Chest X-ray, PA view. Patient: 75 years old, sex F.
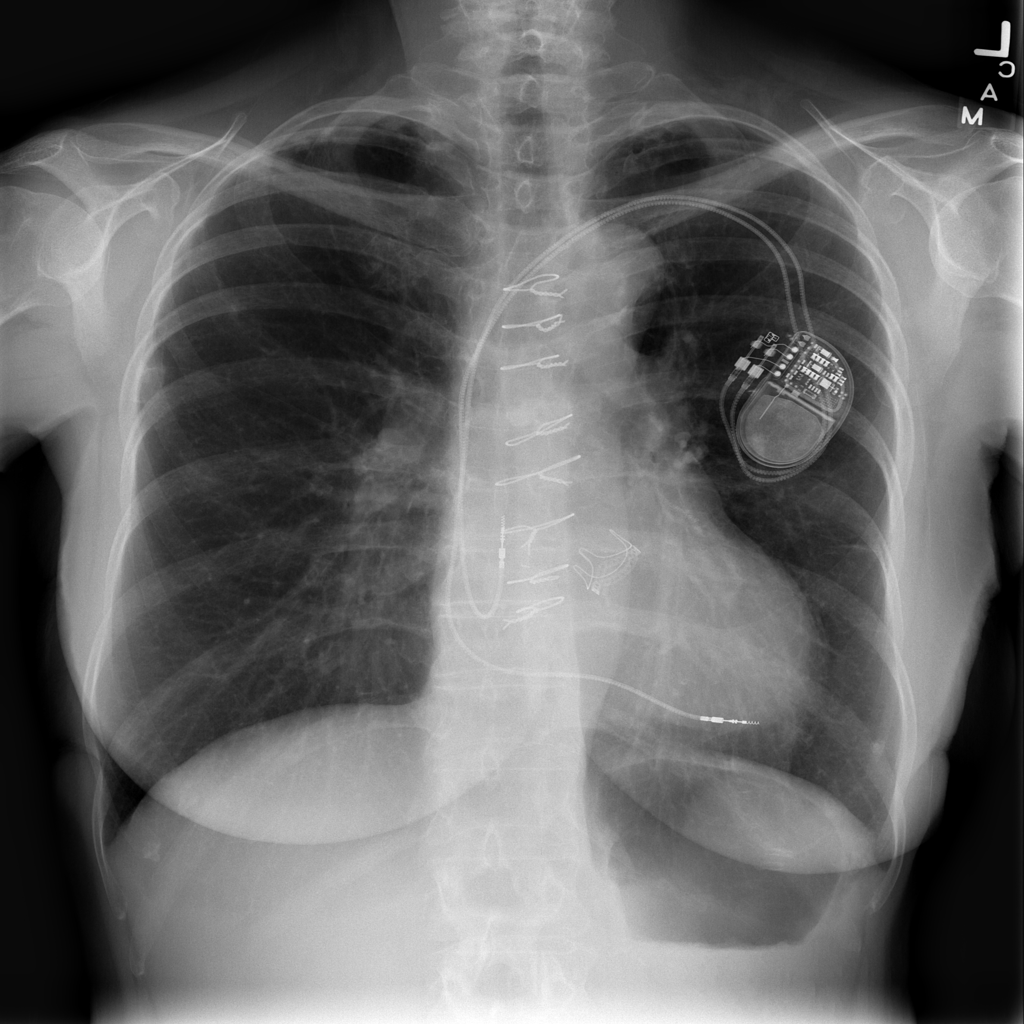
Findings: Pleural_Thickening